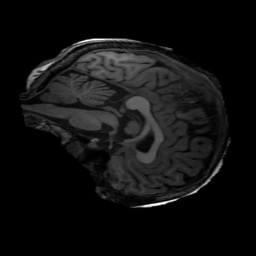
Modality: T1w
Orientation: sagittal
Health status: ill
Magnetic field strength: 3 T